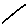
Label: line